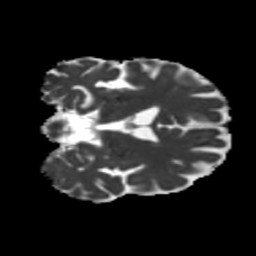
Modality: MD
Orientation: coronal
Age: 54
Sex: male
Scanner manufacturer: siemens
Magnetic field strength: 3 T
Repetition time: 5.25 s
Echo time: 0.08 s